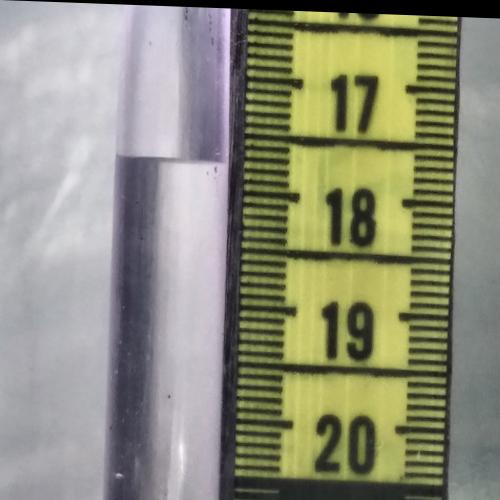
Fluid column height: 17.8 cm